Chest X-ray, AP view. Patient: 36 years old, sex M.
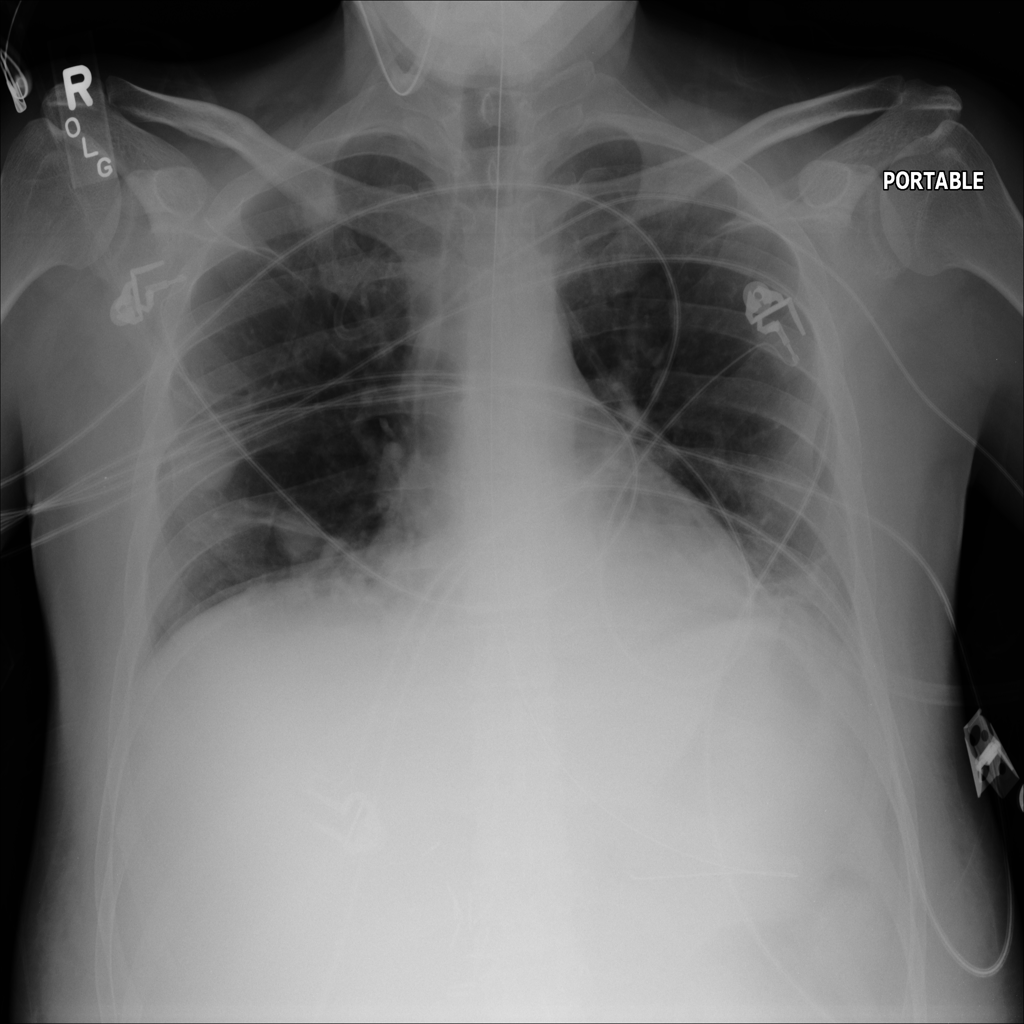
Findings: Atelectasis, Nodule